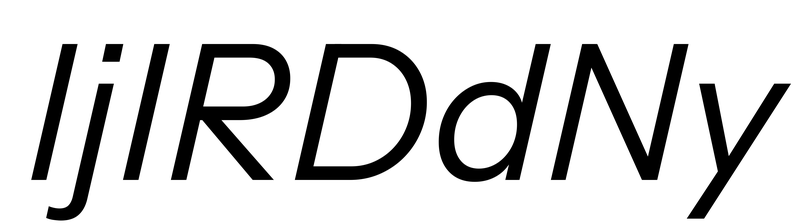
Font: InstrumentSans-Italic_Italic